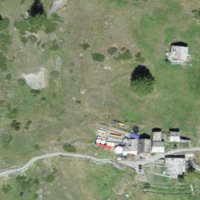
EUNIS habitat code: 26
Species observed at this site:
Lactuca perennis